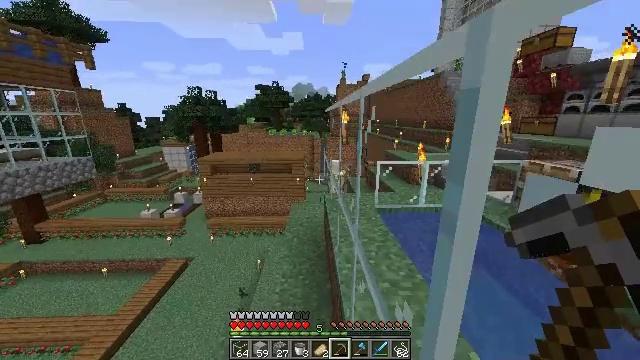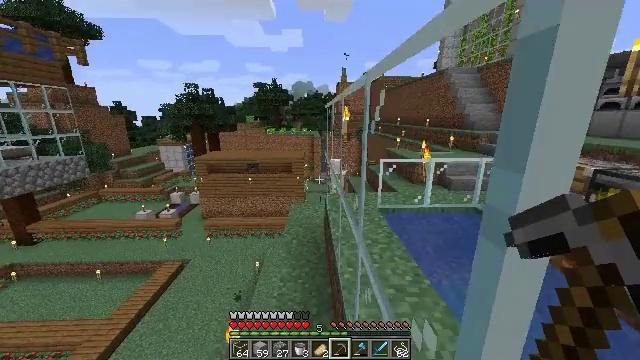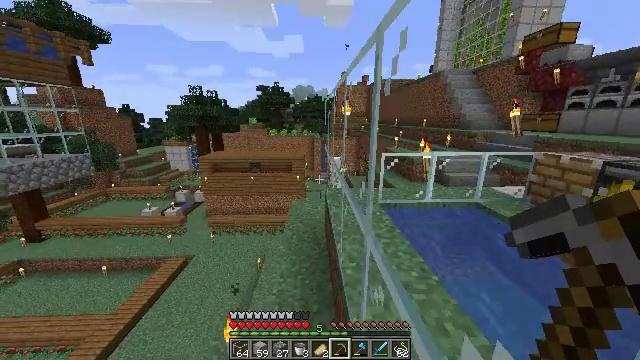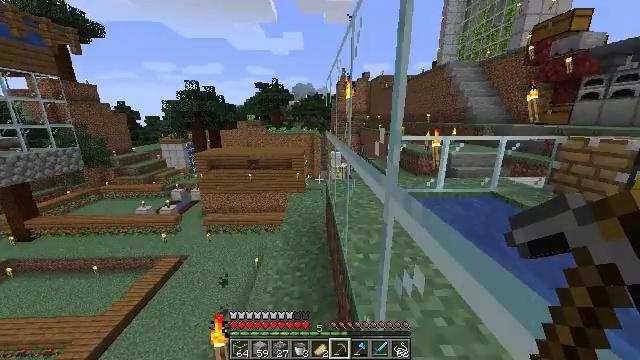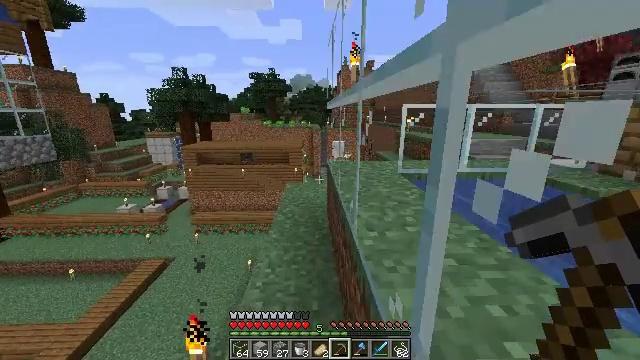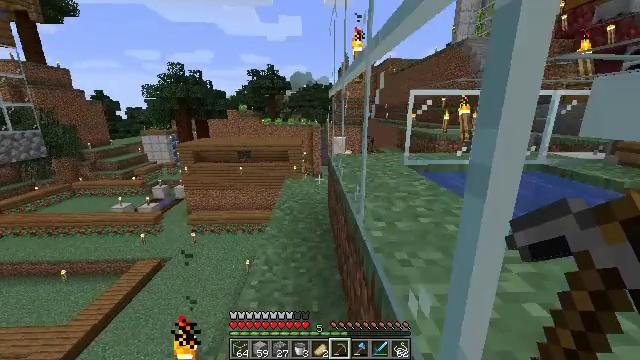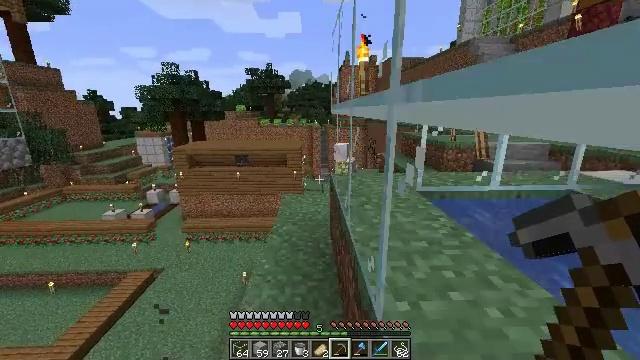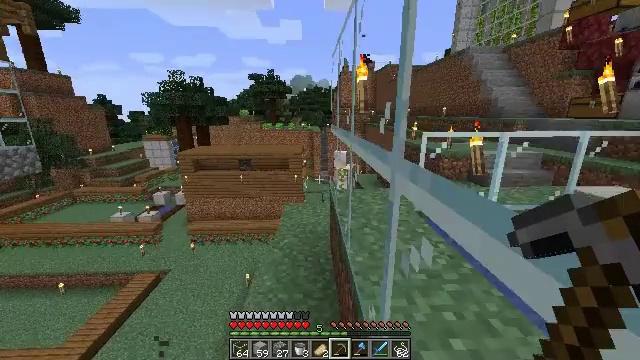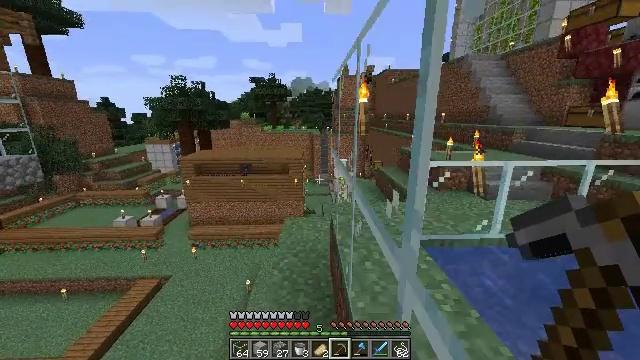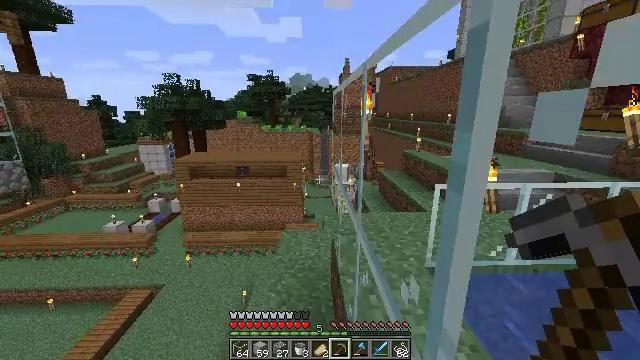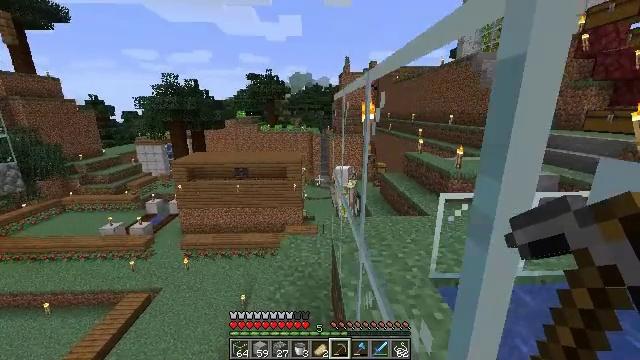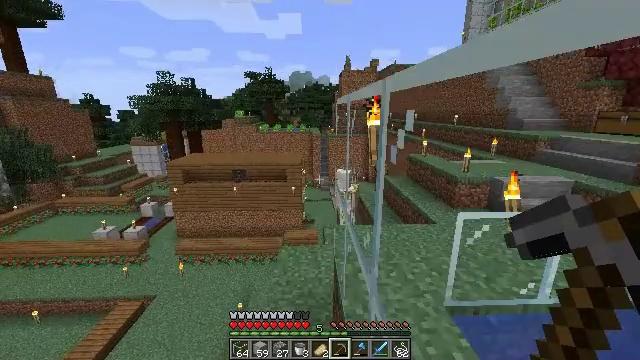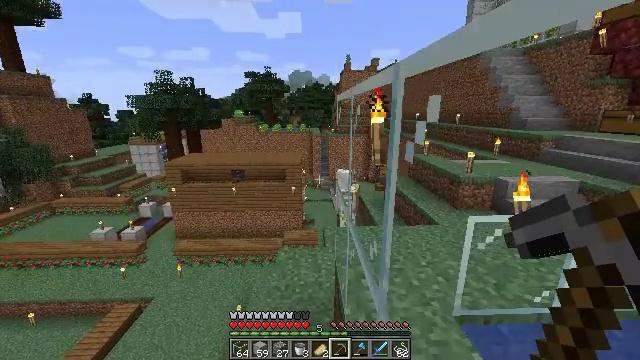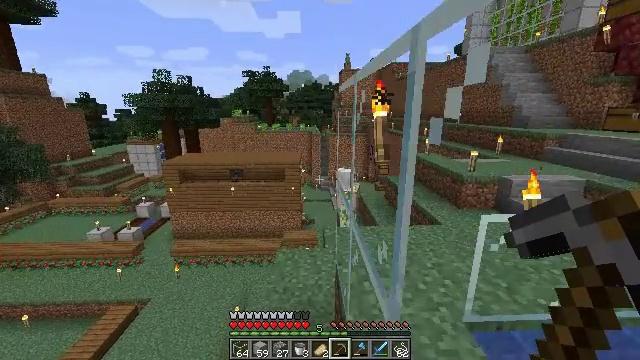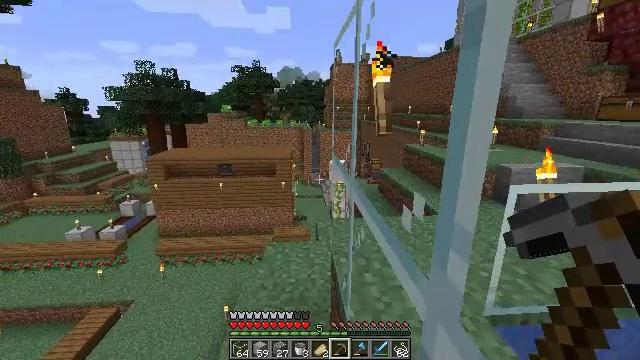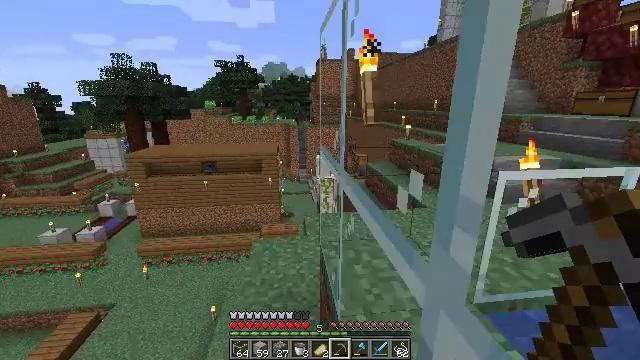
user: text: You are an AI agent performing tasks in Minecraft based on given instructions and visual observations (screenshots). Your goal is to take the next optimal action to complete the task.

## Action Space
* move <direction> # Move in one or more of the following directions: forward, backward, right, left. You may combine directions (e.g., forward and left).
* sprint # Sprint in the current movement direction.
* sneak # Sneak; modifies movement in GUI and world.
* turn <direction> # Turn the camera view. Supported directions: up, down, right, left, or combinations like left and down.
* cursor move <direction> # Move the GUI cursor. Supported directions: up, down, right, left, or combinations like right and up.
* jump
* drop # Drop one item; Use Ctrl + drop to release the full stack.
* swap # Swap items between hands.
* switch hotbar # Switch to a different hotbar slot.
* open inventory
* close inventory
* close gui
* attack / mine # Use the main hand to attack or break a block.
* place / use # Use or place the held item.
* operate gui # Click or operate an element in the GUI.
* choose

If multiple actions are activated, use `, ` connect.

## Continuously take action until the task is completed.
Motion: motion action
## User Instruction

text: Put the necessary items in the crafting grid to make an observer.
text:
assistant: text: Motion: move forward, jump
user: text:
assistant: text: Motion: move forward, jump
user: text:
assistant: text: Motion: move forward, jump
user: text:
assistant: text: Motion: move forward, jump
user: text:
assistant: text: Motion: move forward, jump
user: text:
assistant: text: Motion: move forward, sprint, jump
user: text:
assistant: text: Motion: move forward, sprint, jump
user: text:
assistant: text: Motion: move forward, sprint, jump
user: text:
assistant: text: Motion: move forward, sprint, jump
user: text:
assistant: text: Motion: move forward, sprint, jump
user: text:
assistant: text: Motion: move forward, jump
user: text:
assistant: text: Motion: move forward, jump
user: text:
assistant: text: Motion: move forward, jump
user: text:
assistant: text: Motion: move forward, turn right, jump
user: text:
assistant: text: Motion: move forward, turn right, jump
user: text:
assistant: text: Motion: move forward, turn right, jump
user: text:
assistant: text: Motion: move forward, turn right and down, jump
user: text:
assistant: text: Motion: move forward, sprint, turn right, jump
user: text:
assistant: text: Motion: move forward, sprint, jump
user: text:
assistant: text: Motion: move forward, sprint, turn right, jump
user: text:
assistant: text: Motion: move forward, sprint, turn right, jump
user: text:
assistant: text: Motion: move forward, sprint, turn right, jump
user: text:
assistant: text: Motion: move forward, sprint, turn right, jump
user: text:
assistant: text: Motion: move forward, turn right, jump
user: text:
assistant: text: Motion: move forward, turn right, jump
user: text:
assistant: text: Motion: move forward, turn right, jump
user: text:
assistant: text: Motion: move forward, turn right, jump
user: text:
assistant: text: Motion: move forward, turn right, jump
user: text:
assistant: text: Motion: move forward, turn right, jump
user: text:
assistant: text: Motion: move forward, turn right, jump